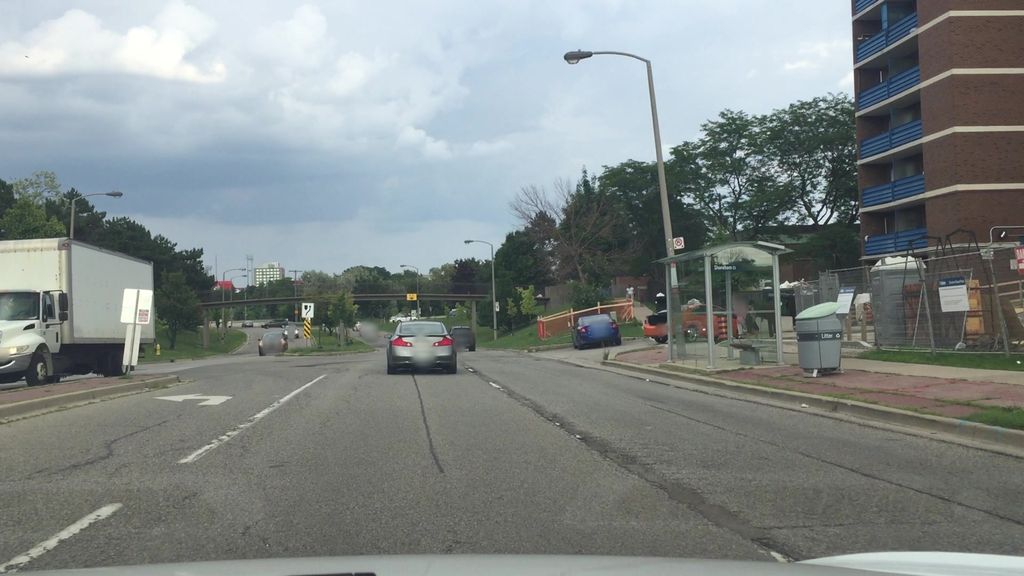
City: toronto